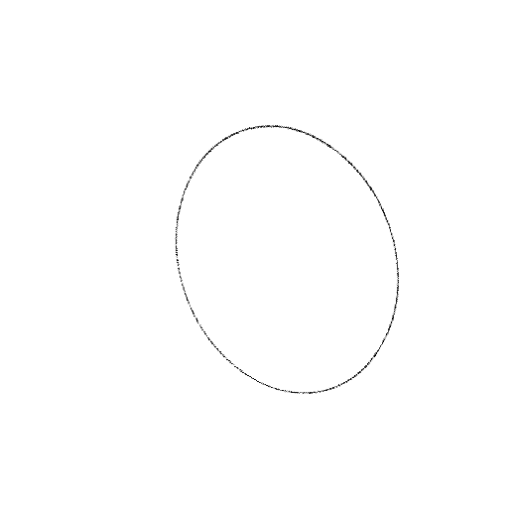
Crossing number: 0